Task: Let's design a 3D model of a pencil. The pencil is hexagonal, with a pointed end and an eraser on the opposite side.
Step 116:
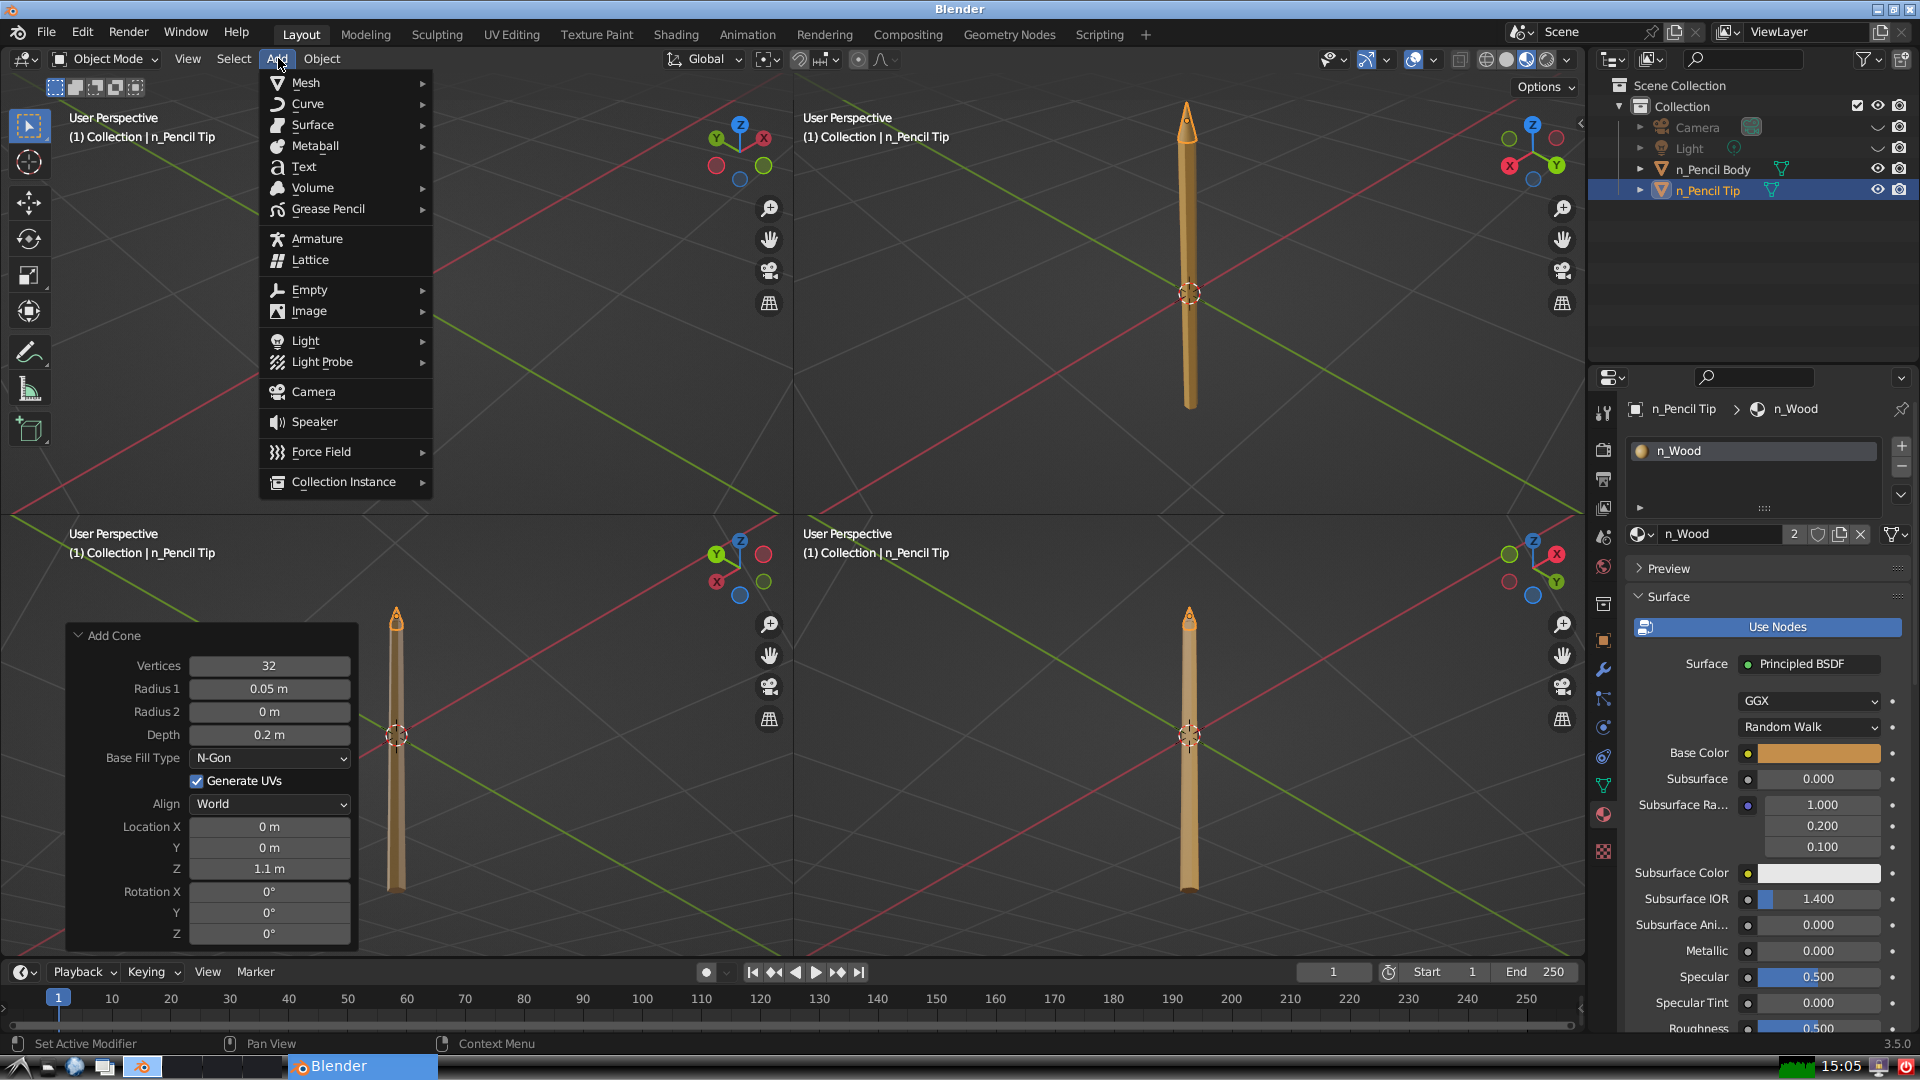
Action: {"mouse_move": [304, 84]}